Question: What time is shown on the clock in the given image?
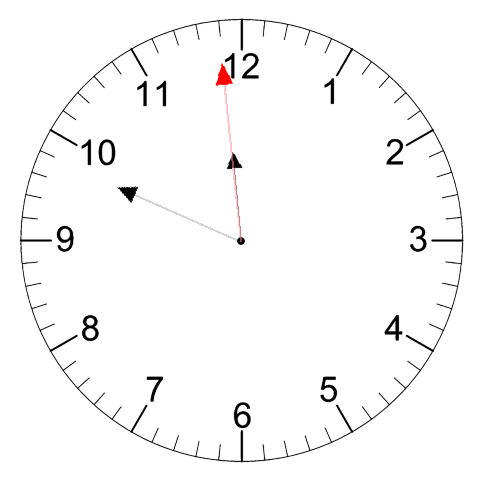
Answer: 11:48:59